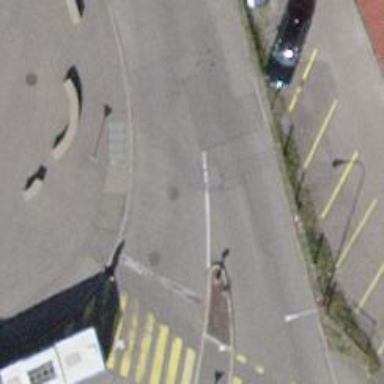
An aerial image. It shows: Road crossing with traffic signals and pedestrian island.